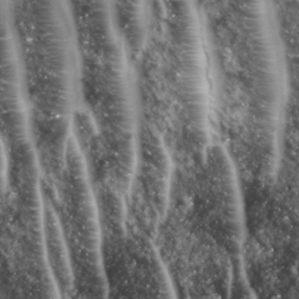
Label: non_frost